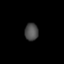
Tissue: lung
Cell type: Fibroblasts
Senescence score: 0.6304
Nuclear area (px): 234
Mean DAPI intensity: 75.278